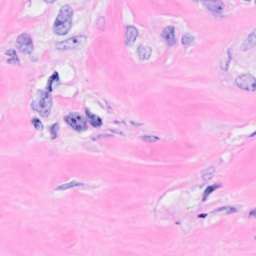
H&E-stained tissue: Breast